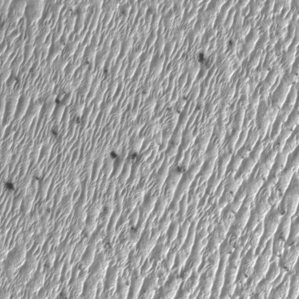
Label: frost